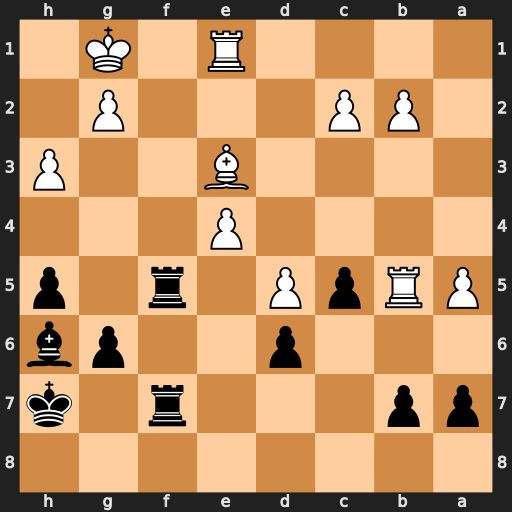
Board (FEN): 8/pp3r1k/3p2pb/PRpP1r1p/4P3/4B2P/1PP3P1/4R1K1
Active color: b
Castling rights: -
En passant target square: -
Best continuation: Rf1+ Rxf1 Bxe3+ Kh2 Rxf1